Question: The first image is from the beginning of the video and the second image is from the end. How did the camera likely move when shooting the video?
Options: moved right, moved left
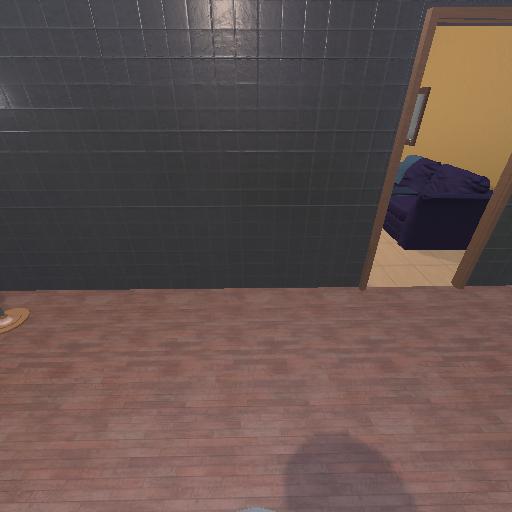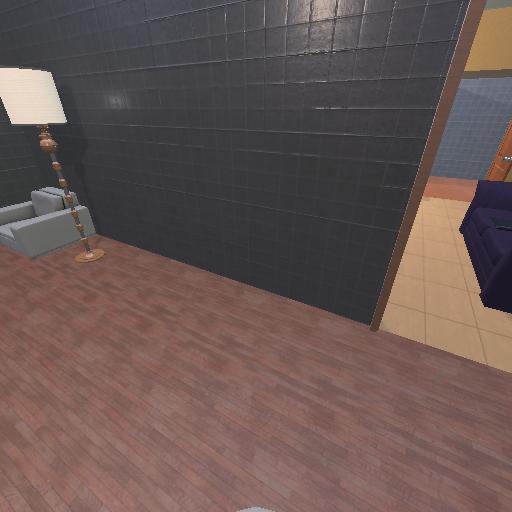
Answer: moved right